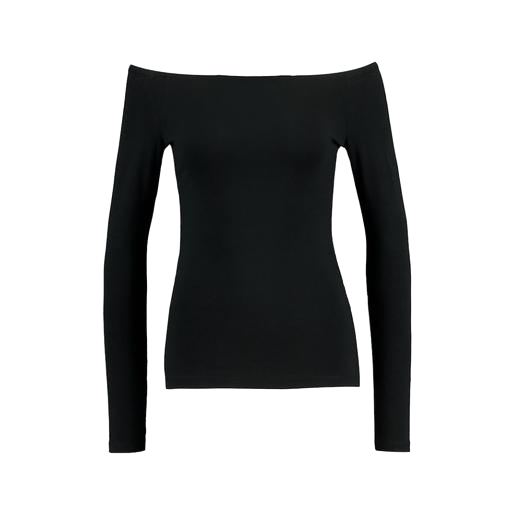
shoulder l/s top, long-sleeve top, black top shoulder, white background